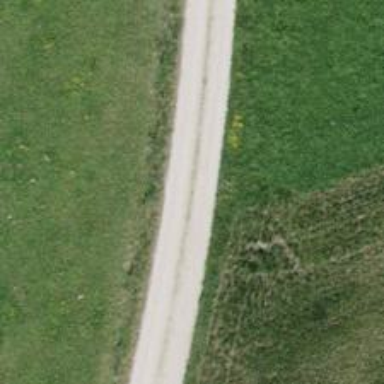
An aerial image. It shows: Track with grade 2 gravel surface.